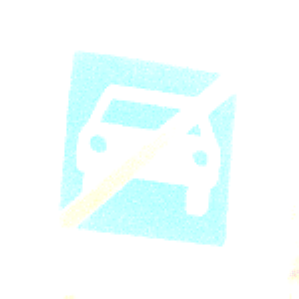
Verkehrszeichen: EndeKraftfahrstrasse
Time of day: Midday
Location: Outdoor (Urban)
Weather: Clear
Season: NotSpecified
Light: Natural